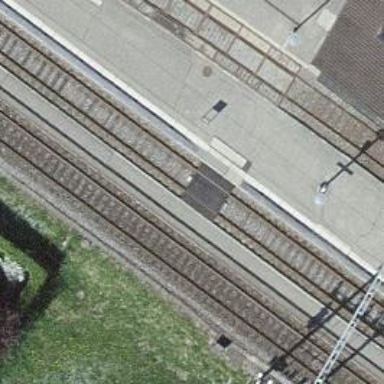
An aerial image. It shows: Crossing for the railway.